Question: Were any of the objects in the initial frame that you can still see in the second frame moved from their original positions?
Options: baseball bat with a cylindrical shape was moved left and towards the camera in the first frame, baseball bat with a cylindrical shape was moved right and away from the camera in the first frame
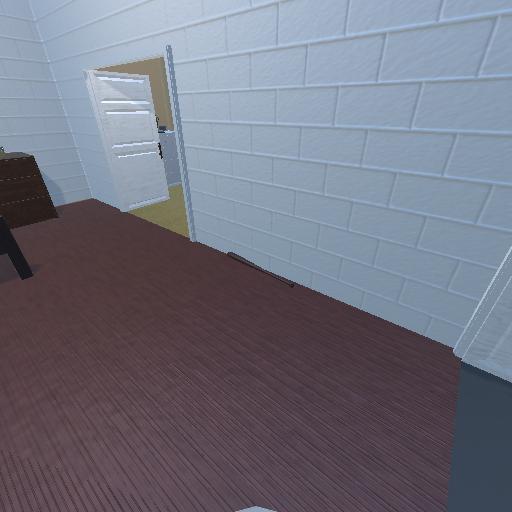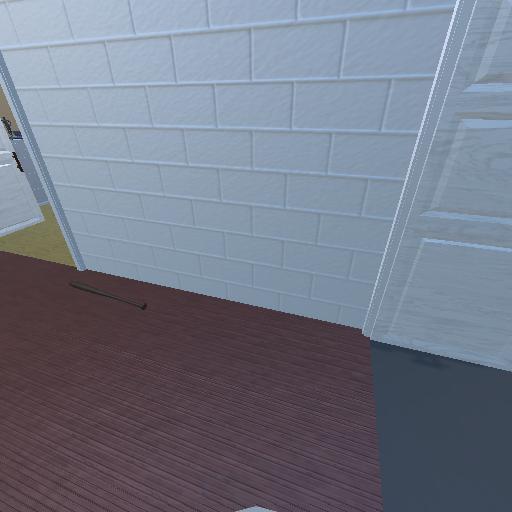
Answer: baseball bat with a cylindrical shape was moved left and towards the camera in the first frame